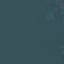
Label: SeaLake